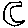
Label: moon